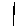
Label: line